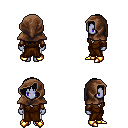
a pixel art fantasy rpg character, female body template, dark elf, purple skin, brown robe, white pants, raven unkempt hairstyle, cloth hood, leather bracers, gold boots, four views (front, back, left, right), 2x2 character sprite sheet, small pixel art, hard edges, no anti-aliasing